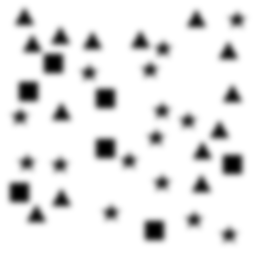
Squares: 7
Triangles: 14
Stars: 15
Total shapes: 36